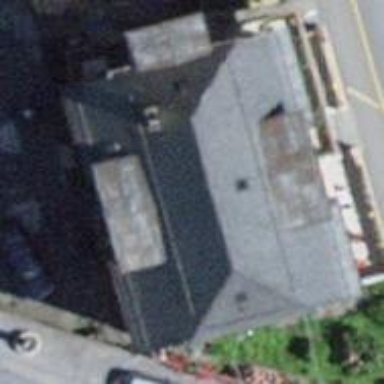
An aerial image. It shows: Restaurant.